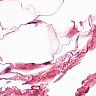
Metastatic tissue present: no